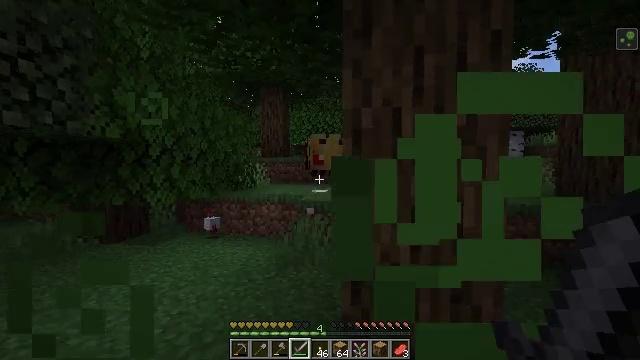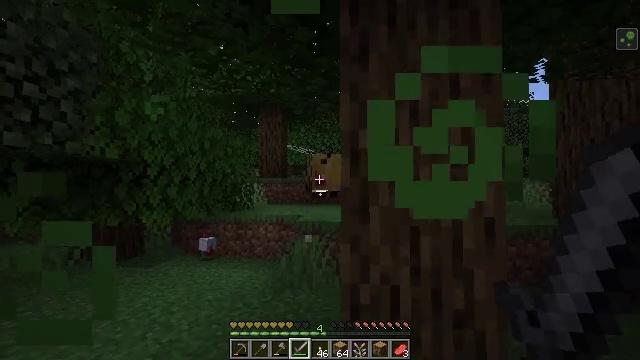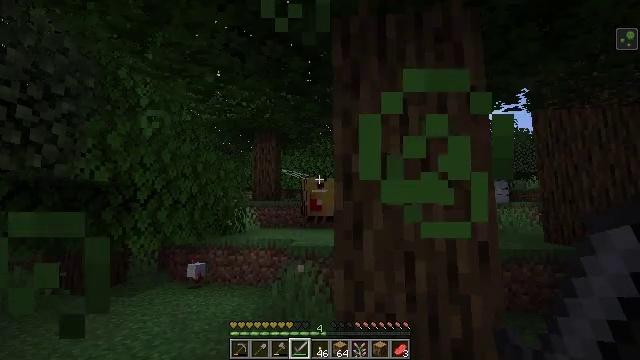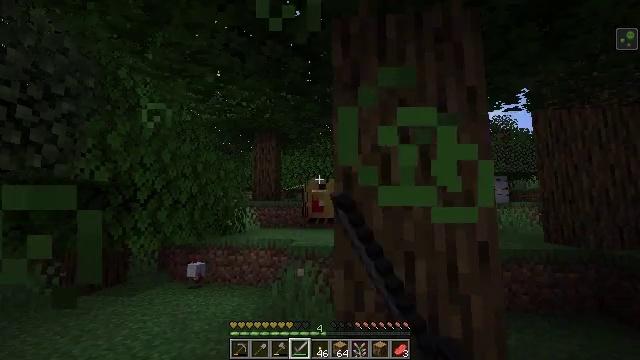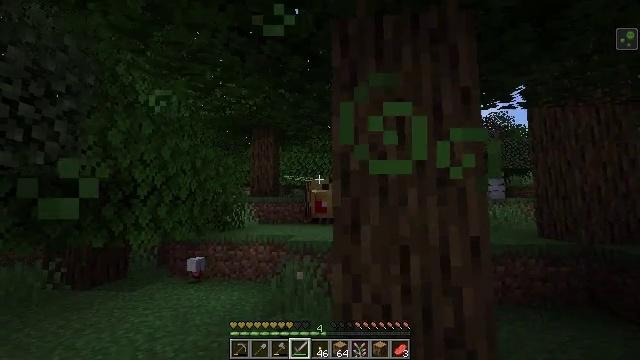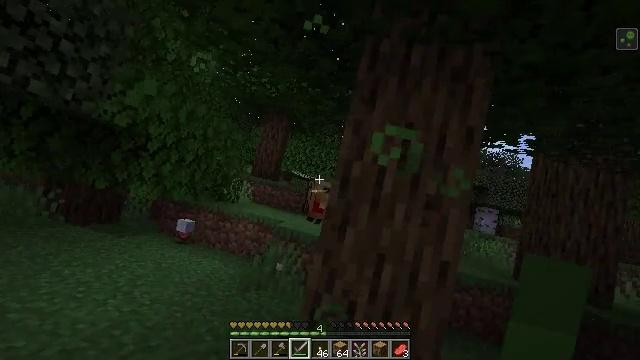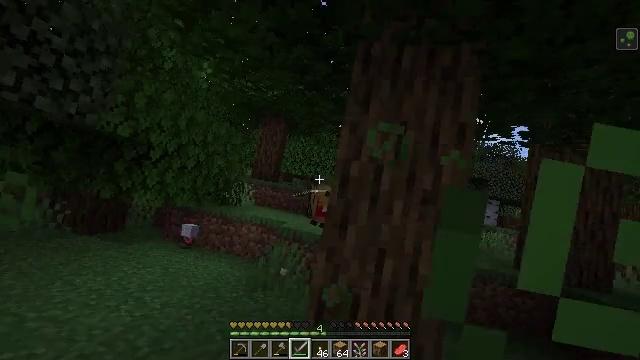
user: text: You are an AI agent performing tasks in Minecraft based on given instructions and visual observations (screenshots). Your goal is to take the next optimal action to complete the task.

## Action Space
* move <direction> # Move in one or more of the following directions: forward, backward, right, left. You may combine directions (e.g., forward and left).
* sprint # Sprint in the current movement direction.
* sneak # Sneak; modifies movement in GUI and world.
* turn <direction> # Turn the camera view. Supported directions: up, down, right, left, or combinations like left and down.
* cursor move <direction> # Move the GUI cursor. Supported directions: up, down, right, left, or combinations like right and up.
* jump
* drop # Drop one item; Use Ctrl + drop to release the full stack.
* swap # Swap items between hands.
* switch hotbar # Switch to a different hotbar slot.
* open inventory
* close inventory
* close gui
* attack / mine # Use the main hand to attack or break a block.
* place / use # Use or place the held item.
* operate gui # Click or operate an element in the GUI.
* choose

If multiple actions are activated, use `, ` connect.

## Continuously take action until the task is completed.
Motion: motion action
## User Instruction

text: Kill mobs.
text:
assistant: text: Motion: turn up
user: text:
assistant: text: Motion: turn right and up, attack / mine
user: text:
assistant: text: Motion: attack / mine
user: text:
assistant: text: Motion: move back, attack / mine
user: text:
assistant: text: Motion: move back, turn down, attack / mine
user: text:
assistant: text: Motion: move back
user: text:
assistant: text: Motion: no_op